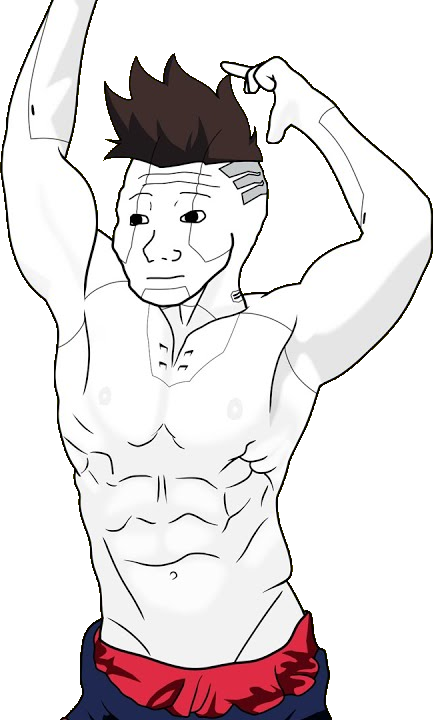
Label: 5_Stronkjak